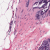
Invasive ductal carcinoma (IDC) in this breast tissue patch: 1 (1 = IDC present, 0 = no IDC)